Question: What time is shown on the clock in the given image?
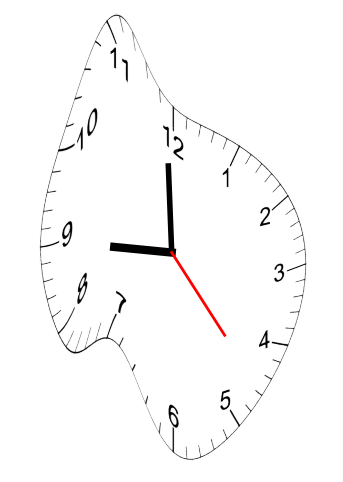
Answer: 08:59:23